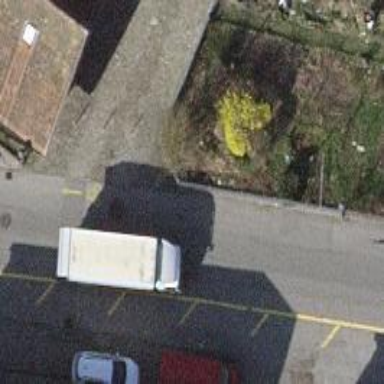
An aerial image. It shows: Bollard.